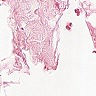
Metastatic tissue present: no